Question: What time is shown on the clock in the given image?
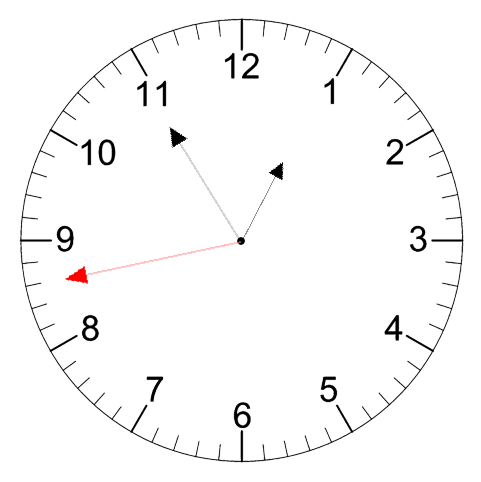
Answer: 12:54:43